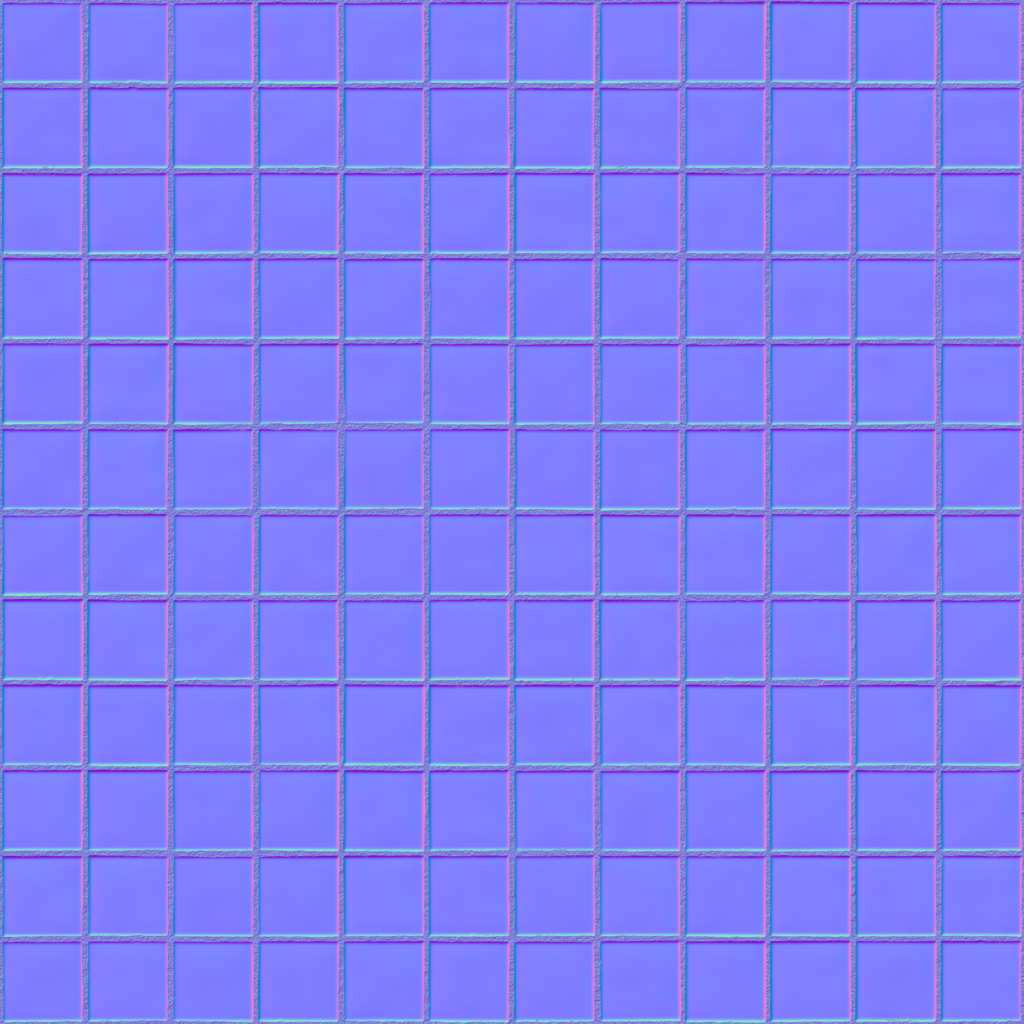
Texture map type: NormalDX